Field crop: maize
Growth stage: 2
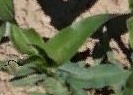
Species: maize